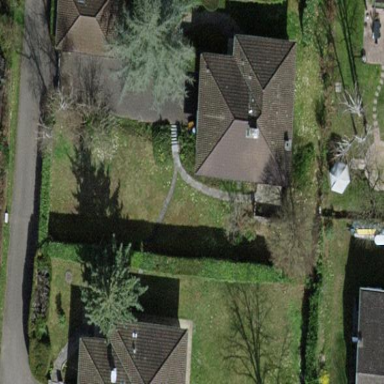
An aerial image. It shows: Garden surrounded by fence.